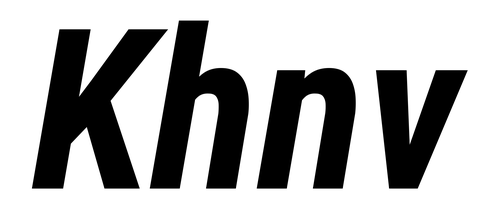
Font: Roboto-Italic_Condensed_Bold_Italic